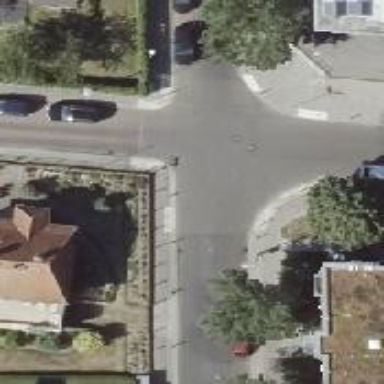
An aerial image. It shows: Residential road with sidewalks on both sides.